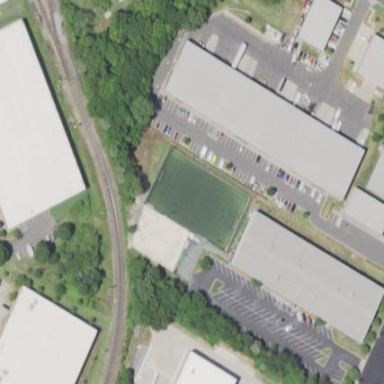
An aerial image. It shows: Soccer pitch for leisure land activities.